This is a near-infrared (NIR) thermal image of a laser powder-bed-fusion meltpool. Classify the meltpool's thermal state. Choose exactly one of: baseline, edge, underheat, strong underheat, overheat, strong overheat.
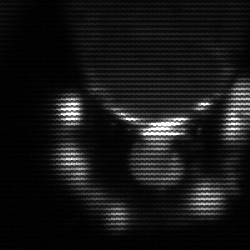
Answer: edge